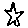
Label: star